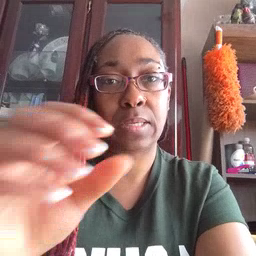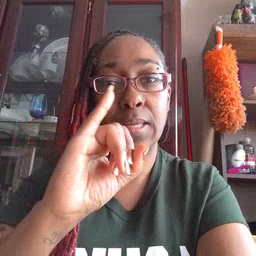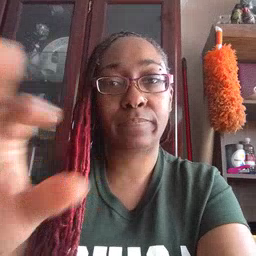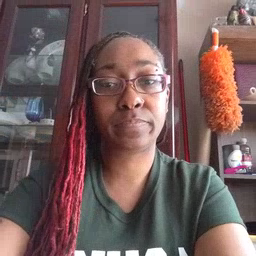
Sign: if